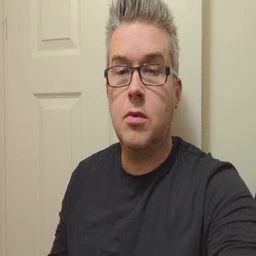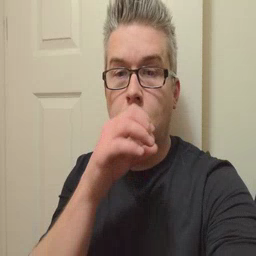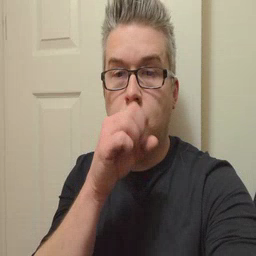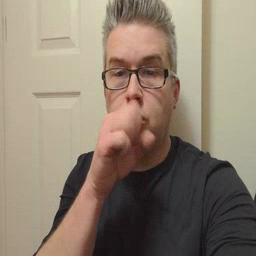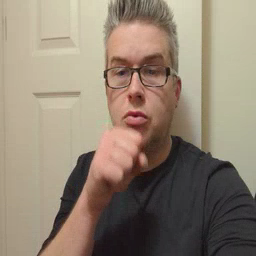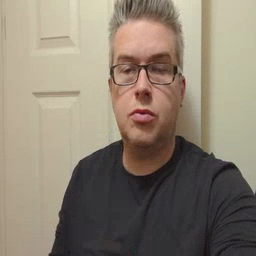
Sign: orange